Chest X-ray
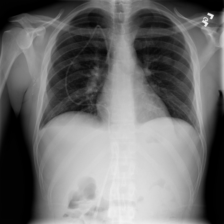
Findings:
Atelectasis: negative
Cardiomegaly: negative
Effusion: positive
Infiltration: negative
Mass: negative
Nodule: positive
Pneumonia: negative
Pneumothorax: negative
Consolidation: negative
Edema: negative
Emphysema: negative
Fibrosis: negative
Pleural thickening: negative
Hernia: negative